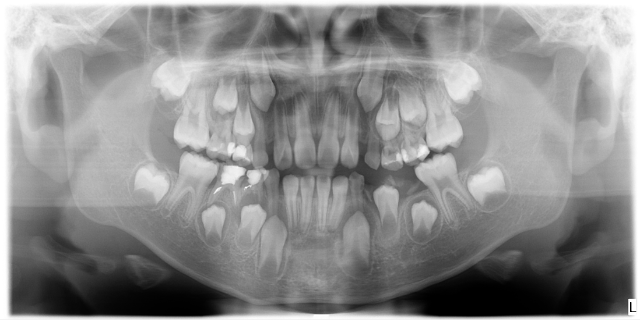
child